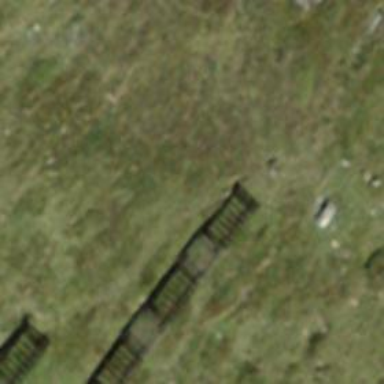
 designed to mitigate snow accumulations in specific area."